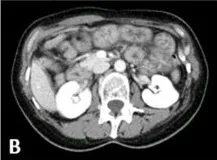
In October 2022 (B, E), important bowel wall thickening, mesenteric congestion, and stranding are shown.
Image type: radiology (ct)